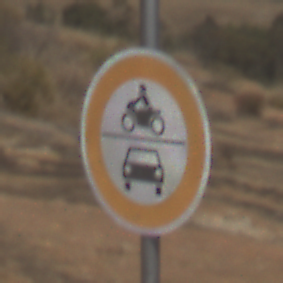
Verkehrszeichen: VerbotKraftfahrzeuge
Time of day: Midday
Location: Outdoor (Nature)
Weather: PartlyCloudy
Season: NotSpecified
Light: Natural